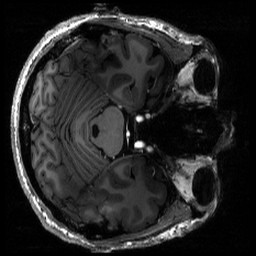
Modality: T1w
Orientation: axial
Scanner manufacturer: siemens
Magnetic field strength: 6.98 T
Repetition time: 2.5 s
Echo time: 0.00306 s